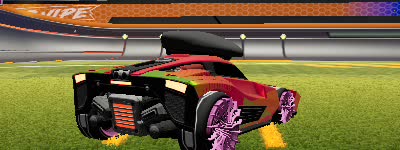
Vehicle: breakout